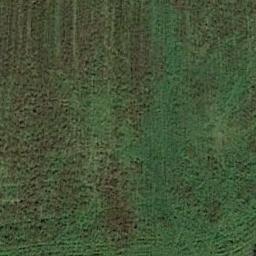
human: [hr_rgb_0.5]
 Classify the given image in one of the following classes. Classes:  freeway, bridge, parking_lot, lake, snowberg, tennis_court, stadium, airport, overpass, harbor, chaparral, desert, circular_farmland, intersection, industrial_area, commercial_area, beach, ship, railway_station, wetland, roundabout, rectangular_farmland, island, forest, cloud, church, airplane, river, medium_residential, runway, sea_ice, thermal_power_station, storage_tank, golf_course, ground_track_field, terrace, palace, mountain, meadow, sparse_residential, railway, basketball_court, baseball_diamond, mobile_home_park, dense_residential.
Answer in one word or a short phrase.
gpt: meadow